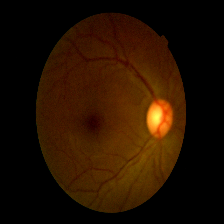
Diabetic retinopathy grade: Mild